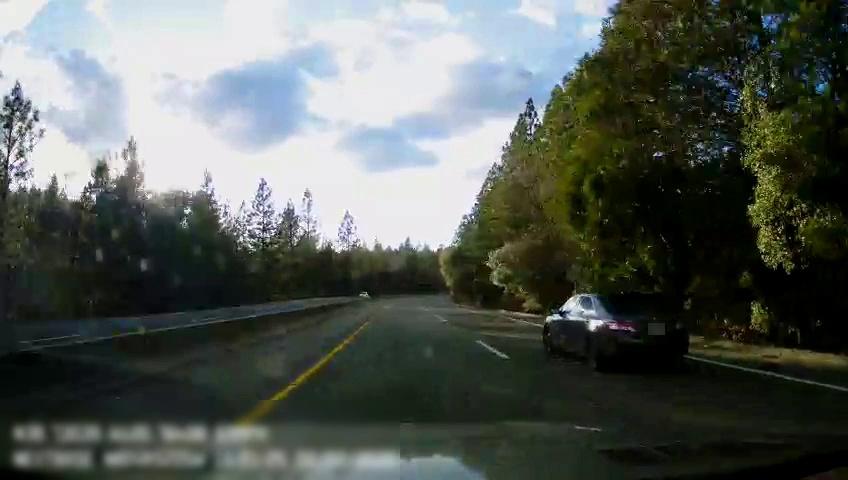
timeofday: Day
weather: Sunny
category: Drivable Space
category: Drivable Space
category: Vehicles | Car
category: Vehicles | Car
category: Lanes | Opposite Lane
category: Lanes | Alternate Lane
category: Lanes | Current Lane
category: Lanes | Alternate Lane